Field crop: tomato
Growth stage: 2
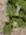
Species: solanum